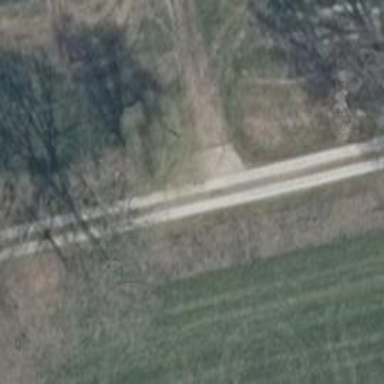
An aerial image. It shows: Unclassified road with concrete lanes for bicycles. It passes through agricultural land.